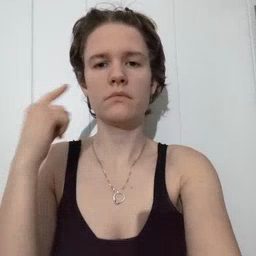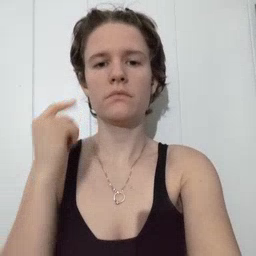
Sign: ear